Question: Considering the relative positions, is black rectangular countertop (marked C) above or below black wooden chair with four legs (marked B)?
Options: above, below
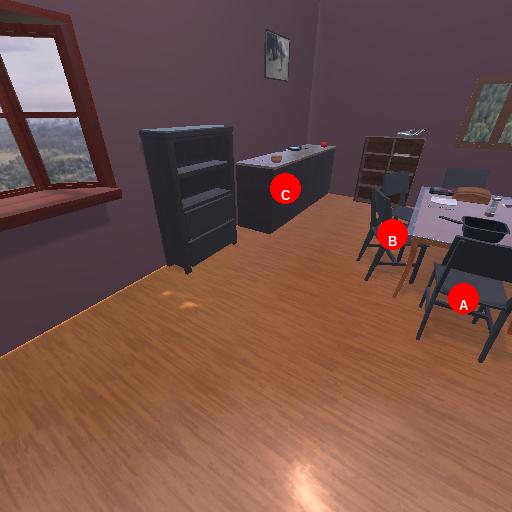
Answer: above